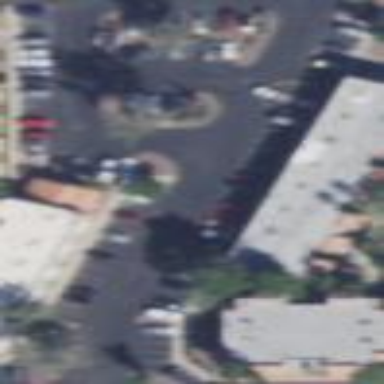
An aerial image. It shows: Parking area.